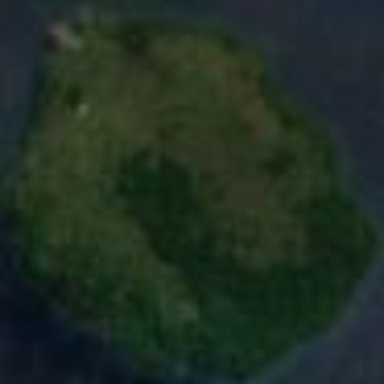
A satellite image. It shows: Islet.